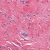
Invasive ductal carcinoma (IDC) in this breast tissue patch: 0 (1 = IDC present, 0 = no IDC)